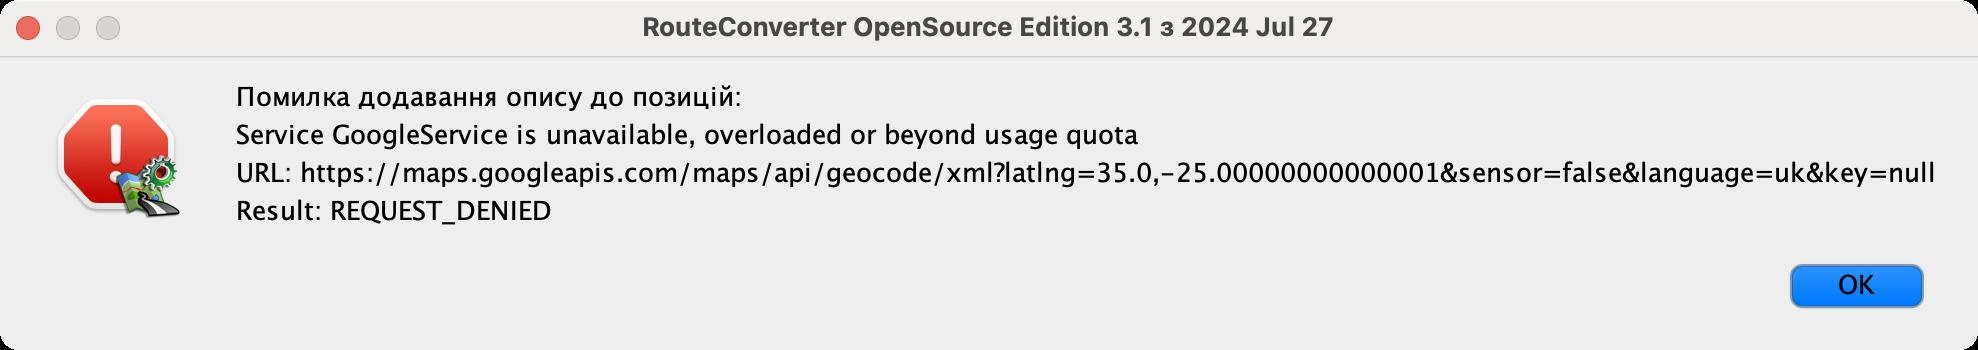
Accessibility tree:
{"name": "RouteConverter_OpenSource_Edition_3.1_з_2024_Jul_27", "role": "AXWindow", "description": null, "role_description": "звичайне вікно", "value": null, "position": "415.00;213.00", "size": "899;652", "children": [{"name": null, "role": "AXSplitGroup", "description": null, "role_description": "група розділених областей", "value": 612, "position": "0.00;28.00", "size": "899;624", "children": [{"name": null, "role": "AXSplitGroup", "description": null, "role_description": "група розділених областей", "value": 300, "position": "2.00;30.00", "size": "895;610", "children": [{"name": null, "role": "AXStaticText", "description": "Карта:", "role_description": "текст", "value": "Карта:", "position": "159.00;39.00", "size": "40;16", "children": []}, {"name": null, "role": "AXComboBox", "description": null, "role_description": "контейнер вибору", "value": "Google Terrain (онлайн)", "position": "209.00;34.00", "size": "212;27", "children": [{"name": null, "role": "AXPopUpButton", "description": null, "role_description": "кнопка спливного меню", "value": null, "position": "-415.00;-213.00", "size": "260;144", "children": [{"name": null, "role": "AXMenuItem", "description": null, "role_description": "елемент меню", "value": null, "position": "-415.00;-213.00", "size": "260;144", "children": [{"name": null, "role": "AXList", "description": "list", "role_description": "список", "value": 0, "position": "-415.00;-213.00", "size": "245;516", "children": [{"name": null, "role": "AXRow", "description": "OpenStreetMap (онлайн)", "role_description": "рядок", "value": 0, "position": "-415.00;-213.00", "size": "245;18", "children": [{"name": null, "role": "AXStaticText", "description": "OpenStreetMap (онлайн)", "role_description": "текст", "value": 0, "position": "-415.00;-213.00", "size": "245;18", "children": []}]}, {"name": null, "role": "AXRow", "description": "OpenStreetMap DE (онлайн)", "role_description": "рядок", "value": 0, "position": "-415.00;-213.00", "size": "245;18", "children": [{"name": null, "role": "AXStaticText", "description": "OpenStreetMap DE (онлайн)", "role_description": "текст", "value": 0, "position": "-415.00;-213.00", "size": "245;18", "children": []}]}, {"name": null, "role": "AXRow", "description": "OpenCycleMap (онлайн)", "role_description": "рядок", "value": 0, "position": "-415.00;-213.00", "size": "245;18", "children": [{"name": null, "role": "AXStaticText", "description": "OpenCycleMap (онлайн)", "role_description": "текст", "value": 0, "position": "-415.00;-213.00", "size": "245;18", "children": []}]}, {"name": null, "role": "AXRow", "description": "OpenFlightMap (онлайн)", "role_description": "рядок", "value": 0, "position": "-415.00;-213.00", "size": "245;18", "children": [{"name": null, "role": "AXStaticText", "description": "OpenFlightMap (онлайн)", "role_description": "текст", "value": 0, "position": "-415.00;-213.00", "size": "245;18", "children": []}]}, {"name": null, "role": "AXRow", "description": "OpenTopoMap (онлайн)", "role_description": "рядок", "value": 0, "position": "-415.00;-213.00", "size": "245;18", "children": [{"name": null, "role": "AXStaticText", "description": "OpenTopoMap (онлайн)", "role_description": "текст", "value": 0, "position": "-415.00;-213.00", "size": "245;18", "children": []}]}, {"name": null, "role": "AXRow", "description": "ÖPNVKarte (онлайн)", "role_description": "рядок", "value": 0, "position": "-415.00;-213.00", "size": "245;18", "children": [{"name": null, "role": "AXStaticText", "description": "ÖPNVKarte (онлайн)", "role_description": "текст", "value": 0, "position": "-415.00;-213.00", "size": "245;18", "children": []}]}, {"name": null, "role": "AXRow", "description": "Wanderreit (онлайн)", "role_description": "рядок", "value": 0, "position": "-415.00;-213.00", "size": "245;18", "children": [{"name": null, "role": "AXStaticText", "description": "Wanderreit (онлайн)", "role_description": "текст", "value": 0, "position": "-415.00;-213.00", "size": "245;18", "children": []}]}, {"name": null, "role": "AXRow", "description": "Outdoor Active OAC Summer (онлайн)", "role_description": "рядок", "value": 0, "position": "-415.00;-213.00", "size": "245;18", "children": [{"name": null, "role": "AXStaticText", "description": "Outdoor Active OAC Summer (онлайн)", "role_description": "текст", "value": 0, "position": "-415.00;-213.00", "size": "245;18", "children": []}]}, {"name": null, "role": "AXRow", "description": "Outdoor Active OSM Summer (онлайн)", "role_description": "рядок", "value": 0, "position": "-415.00;-213.00", "size": "245;18", "children": [{"name": null, "role": "AXStaticText", "description": "Outdoor Active OSM Summer (онлайн)", "role_description": "текст", "value": 0, "position": "-415.00;-213.00", "size": "245;18", "children": []}]}, {"name": null, "role": "AXRow", "description": "Outdoor Topo (онлайн)", "role_description": "рядок", "value": 0, "position": "-415.00;-213.00", "size": "245;18", "children": [{"name": null, "role": "AXStaticText", "description": "Outdoor Topo (онлайн)", "role_description": "текст", "value": 0, "position": "-415.00;-213.00", "size": "245;18", "children": []}]}, {"name": null, "role": "AXRow", "description": "KompassOSM (онлайн)", "role_description": "рядок", "value": 0, "position": "-415.00;-213.00", "size": "245;18", "children": [{"name": null, "role": "AXStaticText", "description": "KompassOSM (онлайн)", "role_description": "текст", "value": 0, "position": "-415.00;-213.00", "size": "245;18", "children": []}]}, {"name": null, "role": "AXRow", "description": "Bergfex OEK (онлайн)", "role_description": "рядок", "value": 0, "position": "-415.00;-213.00", "size": "245;18", "children": [{"name": null, "role": "AXStaticText", "description": "Bergfex OEK (онлайн)", "role_description": "текст", "value": 0, "position": "-415.00;-213.00", "size": "245;18", "children": []}]}, {"name": null, "role": "AXRow", "description": "Thunderforest Transport (онлайн)", "role_description": "рядок", "value": 0, "position": "-415.00;-213.00", "size": "245;18", "children": [{"name": null, "role": "AXStaticText", "description": "Thunderforest Transport (онлайн)", "role_description": "текст", "value": 0, "position": "-415.00;-213.00", "size": "245;18", "children": []}]}, {"name": null, "role": "AXRow", "description": "Viamichelin (онлайн)", "role_description": "рядок", "value": 0, "position": "-415.00;-213.00", "size": "245;18", "children": [{"name": null, "role": "AXStaticText", "description": "Viamichelin (онлайн)", "role_description": "текст", "value": 0, "position": "-415.00;-213.00", "size": "245;18", "children": []}]}, {"name": null, "role": "AXRow", "description": "ArcGIS Topo (онлайн)", "role_description": "рядок", "value": 0, "position": "-415.00;-213.00", "size": "245;18", "children": [{"name": null, "role": "AXStaticText", "description": "ArcGIS Topo (онлайн)", "role_description": "текст", "value": 0, "position": "-415.00;-213.00", "size": "245;18", "children": []}]}, {"name": null, "role": "AXRow", "description": "ArcGIS Satellite (онлайн)", "role_description": "рядок", "value": 0, "position": "-415.00;-213.00", "size": "245;18", "children": [{"name": null, "role": "AXStaticText", "description": "ArcGIS Satellite (онлайн)", "role_description": "текст", "value": 0, "position": "-415.00;-213.00", "size": "245;18", "children": []}]}, {"name": null, "role": "AXRow", "description": "Mapbox Satellite (онлайн)", "role_description": "рядок", "value": 0, "position": "-415.00;-213.00", "size": "245;18", "children": [{"name": null, "role": "AXStaticText", "description": "Mapbox Satellite (онлайн)", "role_description": "текст", "value": 0, "position": "-415.00;-213.00", "size": "245;18", "children": []}]}, {"name": null, "role": "AXRow", "description": "TopPlus BKG (онлайн)", "role_description": "рядок", "value": 0, "position": "-415.00;-213.00", "size": "245;18", "children": [{"name": null, "role": "AXStaticText", "description": "TopPlus BKG (онлайн)", "role_description": "текст", "value": 0, "position": "-415.00;-213.00", "size": "245;18", "children": []}]}, {"name": null, "role": "AXRow", "description": "TopPlus BKG (grau) (онлайн)", "role_description": "рядок", "value": 0, "position": "-415.00;-213.00", "size": "245;18", "children": [{"name": null, "role": "AXStaticText", "description": "TopPlus BKG (grau) (онлайн)", "role_description": "текст", "value": 0, "position": "-415.00;-213.00", "size": "245;18", "children": []}]}, {"name": null, "role": "AXRow", "description": "NO Statkart Topo Raster (онлайн)", "role_description": "рядок", "value": 0, "position": "-415.00;-213.00", "size": "245;18", "children": [{"name": null, "role": "AXStaticText", "description": "NO Statkart Topo Raster (онлайн)", "role_description": "текст", "value": 0, "position": "-415.00;-213.00", "size": "245;18", "children": []}]}, {"name": null, "role": "AXRow", "description": "SwissTopo (онлайн)", "role_description": "рядок", "value": 0, "position": "-415.00;-213.00", "size": "245;18", "children": [{"name": null, "role": "AXStaticText", "description": "SwissTopo (онлайн)", "role_description": "текст", "value": 0, "position": "-415.00;-213.00", "size": "245;18", "children": []}]}, {"name": null, "role": "AXRow", "description": "Google Standard (онлайн)", "role_description": "рядок", "value": 0, "position": "-415.00;-213.00", "size": "245;18", "children": [{"name": null, "role": "AXStaticText", "description": "Google Standard (онлайн)", "role_description": "текст", "value": 0, "position": "-415.00;-213.00", "size": "245;18", "children": []}]}, {"name": null, "role": "AXRow", "description": "Google Traffic (онлайн)", "role_description": "рядок", "value": 0, "position": "-415.00;-213.00", "size": "245;18", "children": [{"name": null, "role": "AXStaticText", "description": "Google Traffic (онлайн)", "role_description": "текст", "value": 0, "position": "-415.00;-213.00", "size": "245;18", "children": []}]}, {"name": null, "role": "AXRow", "description": "Google Terrain (онлайн)", "role_description": "рядок", "value": 0, "position": "-415.00;-213.00", "size": "245;18", "children": [{"name": null, "role": "AXStaticText", "description": "Google Terrain (онлайн)", "role_description": "текст", "value": 0, "position": "-415.00;-213.00", "size": "245;18", "children": []}]}, {"name": null, "role": "AXRow", "description": "Google Hybrid (онлайн)", "role_description": "рядок", "value": 0, "position": "-415.00;-213.00", "size": "245;18", "children": [{"name": null, "role": "AXStaticText", "description": "Google Hybrid (онлайн)", "role_description": "текст", "value": 0, "position": "-415.00;-213.00", "size": "245;18", "children": []}]}, {"name": null, "role": "AXRow", "description": "Google Satellite (онлайн)", "role_description": "рядок", "value": 0, "position": "-415.00;-213.00", "size": "245;18", "children": [{"name": null, "role": "AXStaticText", "description": "Google Satellite (онлайн)", "role_description": "текст", "value": 0, "position": "-415.00;-213.00", "size": "245;18", "children": []}]}, {"name": null, "role": "AXRow", "description": "OpenStreetMap Default Map (онлайн)", "role_description": "рядок", "value": 0, "position": "-415.00;-213.00", "size": "245;18", "children": [{"name": null, "role": "AXStaticText", "description": "OpenStreetMap Default Map (онлайн)", "role_description": "текст", "value": 0, "position": "-415.00;-213.00", "size": "245;18", "children": []}]}, {"name": null, "role": "AXRow", "description": null, "role_description": "рядок", "value": 0, "position": "-415.00;-213.00", "size": "245;12", "children": [{"name": null, "role": "JavaAxIgnore", "description": null, "role_description": "JavaAxIgnore", "value": 0, "position": "-415.00;-213.00", "size": "245;12", "children": []}]}, {"name": null, "role": "AXRow", "description": "Завантажити карти…", "role_description": "рядок", "value": 0, "position": "-415.00;-213.00", "size": "245;18", "children": [{"name": null, "role": "AXStaticText", "description": "Завантажити карти…", "role_description": "текст", "value": 0, "position": "-415.00;-213.00", "size": "245;18", "children": []}]}]}, {"name": null, "role": "AXScrollBar", "description": null, "role_description": "смуга прокручування", "value": 372, "position": "-415.00;-213.00", "size": "15;144", "children": []}]}]}]}, {"name": null, "role": "AXStaticText", "description": "Тема:", "role_description": "текст", "value": "Тема:", "position": "429.00;39.00", "size": "35;16", "children": []}, {"name": null, "role": "AXComboBox", "description": null, "role_description": "контейнер вибору", "value": "OpenStreetMap Osmarender", "position": "474.00;34.00", "size": "205;27", "children": [{"name": null, "role": "AXPopUpButton", "description": null, "role_description": "кнопка спливного меню", "value": null, "position": "-415.00;-213.00", "size": "0;0", "children": [{"name": null, "role": "AXMenuItem", "description": null, "role_description": "елемент меню", "value": null, "position": "-415.00;-213.00", "size": "0;0", "children": [{"name": null, "role": "AXList", "description": "list", "role_description": "список", "value": 0, "position": "-415.00;-213.00", "size": "0;0", "children": [{"name": null, "role": "AXRow", "description": "OpenStreetMap Default", "role_description": "рядок", "value": 0, "position": "-415.00;-213.00", "size": "0;18", "children": [{"name": null, "role": "AXStaticText", "description": "OpenStreetMap Default", "role_description": "текст", "value": 0, "position": "-415.00;-213.00", "size": "0;18", "children": []}]}, {"name": null, "role": "AXRow", "description": "OpenStreetMap Osmarender", "role_description": "рядок", "value": 0, "position": "-415.00;-213.00", "size": "0;18", "children": [{"name": null, "role": "AXStaticText", "description": "OpenStreetMap Osmarender", "role_description": "текст", "value": 0, "position": "-415.00;-213.00", "size": "0;18", "children": []}]}, {"name": null, "role": "AXRow", "description": null, "role_description": "рядок", "value": 0, "position": "-415.00;-213.00", "size": "0;12", "children": [{"name": null, "role": "JavaAxIgnore", "description": null, "role_description": "JavaAxIgnore", "value": 0, "position": "-415.00;-213.00", "size": "0;12", "children": []}]}, {"name": null, "role": "AXRow", "description": "Завантажити теми…", "role_description": "рядок", "value": 0, "position": "-415.00;-213.00", "size": "0;18", "children": [{"name": null, "role": "AXStaticText", "description": "Завантажити теми…", "role_description": "текст", "value": 0, "position": "-415.00;-213.00", "size": "0;18", "children": []}]}]}, {"name": null, "role": "AXScrollBar", "description": null, "role_description": "смуга прокручування", "value": 18, "position": "-415.00;-213.00", "size": "0;0", "children": []}]}]}]}, {"name": null, "role": "AXStaticText", "description": "Масштаб:", "role_description": "текст", "value": "Масштаб:", "position": "6.00;39.00", "size": "61;16", "children": []}, {"name": null, "role": "AXComboBox", "description": null, "role_description": "контейнер вибору", "value": null, "position": "77.00;34.00", "size": "72;27", "children": [{"name": null, "role": "AXPopUpButton", "description": null, "role_description": "кнопка спливного меню", "value": null, "position": "-415.00;-213.00", "size": "0;0", "children": [{"name": null, "role": "AXMenuItem", "description": null, "role_description": "елемент меню", "value": null, "position": "-415.00;-213.00", "size": "0;0", "children": [{"name": null, "role": "AXList", "description": "list", "role_description": "список", "value": 0, "position": "-415.00;-213.00", "size": "0;0", "children": [{"name": null, "role": "AXRow", "description": "2", "role_description": "рядок", "value": 0, "position": "-415.00;-213.00", "size": "0;18", "children": [{"name": null, "role": "AXStaticText", "description": "2", "role_description": "текст", "value": 0, "position": "-415.00;-213.00", "size": "0;18", "children": []}]}, {"name": null, "role": "AXRow", "description": "3", "role_description": "рядок", "value": 0, "position": "-415.00;-213.00", "size": "0;18", "children": [{"name": null, "role": "AXStaticText", "description": "3", "role_description": "текст", "value": 0, "position": "-415.00;-213.00", "size": "0;18", "children": []}]}, {"name": null, "role": "AXRow", "description": "4", "role_description": "рядок", "value": 0, "position": "-415.00;-213.00", "size": "0;18", "children": [{"name": null, "role": "AXStaticText", "description": "4", "role_description": "текст", "value": 0, "position": "-415.00;-213.00", "size": "0;18", "children": []}]}, {"name": null, "role": "AXRow", "description": "5", "role_description": "рядок", "value": 0, "position": "-415.00;-213.00", "size": "0;18", "children": [{"name": null, "role": "AXStaticText", "description": "5", "role_description": "текст", "value": 0, "position": "-415.00;-213.00", "size": "0;18", "children": []}]}, {"name": null, "role": "AXRow", "description": "6", "role_description": "рядок", "value": 0, "position": "-415.00;-213.00", "size": "0;18", "children": [{"name": null, "role": "AXStaticText", "description": "6", "role_description": "текст", "value": 0, "position": "-415.00;-213.00", "size": "0;18", "children": []}]}, {"name": null, "role": "AXRow", "description": "7", "role_description": "рядок", "value": 0, "position": "-415.00;-213.00", "size": "0;18", "children": [{"name": null, "role": "AXStaticText", "description": "7", "role_description": "текст", "value": 0, "position": "-415.00;-213.00", "size": "0;18", "children": []}]}, {"name": null, "role": "AXRow", "description": "8", "role_description": "рядок", "value": 0, "position": "-415.00;-213.00", "size": "0;18", "children": [{"name": null, "role": "AXStaticText", "description": "8", "role_description": "текст", "value": 0, "position": "-415.00;-213.00", "size": "0;18", "children": []}]}, {"name": null, "role": "AXRow", "description": "9", "role_description": "рядок", "value": 0, "position": "-415.00;-213.00", "size": "0;18", "children": [{"name": null, "role": "AXStaticText", "description": "9", "role_description": "текст", "value": 0, "position": "-415.00;-213.00", "size": "0;18", "children": []}]}, {"name": null, "role": "AXRow", "description": "10", "role_description": "рядок", "value": 0, "position": "-415.00;-213.00", "size": "0;18", "children": [{"name": null, "role": "AXStaticText", "description": "10", "role_description": "текст", "value": 0, "position": "-415.00;-213.00", "size": "0;18", "children": []}]}, {"name": null, "role": "AXRow", "description": "11", "role_description": "рядок", "value": 0, "position": "-415.00;-213.00", "size": "0;18", "children": [{"name": null, "role": "AXStaticText", "description": "11", "role_description": "текст", "value": 0, "position": "-415.00;-213.00", "size": "0;18", "children": []}]}, {"name": null, "role": "AXRow", "description": "12", "role_description": "рядок", "value": 0, "position": "-415.00;-213.00", "size": "0;18", "children": [{"name": null, "role": "AXStaticText", "description": "12", "role_description": "текст", "value": 0, "position": "-415.00;-213.00", "size": "0;18", "children": []}]}, {"name": null, "role": "AXRow", "description": "13", "role_description": "рядок", "value": 0, "position": "-415.00;-213.00", "size": "0;18", "children": [{"name": null, "role": "AXStaticText", "description": "13", "role_description": "текст", "value": 0, "position": "-415.00;-213.00", "size": "0;18", "children": []}]}, {"name": null, "role": "AXRow", "description": "14", "role_description": "рядок", "value": 0, "position": "-415.00;-213.00", "size": "0;18", "children": [{"name": null, "role": "AXStaticText", "description": "14", "role_description": "текст", "value": 0, "position": "-415.00;-213.00", "size": "0;18", "children": []}]}, {"name": null, "role": "AXRow", "description": "15", "role_description": "рядок", "value": 0, "position": "-415.00;-213.00", "size": "0;18", "children": [{"name": null, "role": "AXStaticText", "description": "15", "role_description": "текст", "value": 0, "position": "-415.00;-213.00", "size": "0;18", "children": []}]}, {"name": null, "role": "AXRow", "description": "16", "role_description": "рядок", "value": 0, "position": "-415.00;-213.00", "size": "0;18", "children": [{"name": null, "role": "AXStaticText", "description": "16", "role_description": "текст", "value": 0, "position": "-415.00;-213.00", "size": "0;18", "children": []}]}, {"name": null, "role": "AXRow", "description": "17", "role_description": "рядок", "value": 0, "position": "-415.00;-213.00", "size": "0;18", "children": [{"name": null, "role": "AXStaticText", "description": "17", "role_description": "текст", "value": 0, "position": "-415.00;-213.00", "size": "0;18", "children": []}]}, {"name": null, "role": "AXRow", "description": "18", "role_description": "рядок", "value": 0, "position": "-415.00;-213.00", "size": "0;18", "children": [{"name": null, "role": "AXStaticText", "description": "18", "role_description": "текст", "value": 0, "position": "-415.00;-213.00", "size": "0;18", "children": []}]}, {"name": null, "role": "AXRow", "description": "19", "role_description": "рядок", "value": 0, "position": "-415.00;-213.00", "size": "0;18", "children": [{"name": null, "role": "AXStaticText", "description": "19", "role_description": "текст", "value": 0, "position": "-415.00;-213.00", "size": "0;18", "children": []}]}, {"name": null, "role": "AXRow", "description": "20", "role_description": "рядок", "value": 0, "position": "-415.00;-213.00", "size": "0;18", "children": [{"name": null, "role": "AXStaticText", "description": "20", "role_description": "текст", "value": 0, "position": "-415.00;-213.00", "size": "0;18", "children": []}]}, {"name": null, "role": "AXRow", "description": "21", "role_description": "рядок", "value": 0, "position": "-415.00;-213.00", "size": "0;18", "children": [{"name": null, "role": "AXStaticText", "description": "21", "role_description": "текст", "value": 0, "position": "-415.00;-213.00", "size": "0;18", "children": []}]}]}, {"name": null, "role": "AXScrollBar", "description": null, "role_description": "смуга прокручування", "value": 36, "position": "-415.00;-213.00", "size": "0;0", "children": []}]}]}]}, {"name": null, "role": "AXStaticText", "description": "Map data © Google", "role_description": "текст", "value": "Map data © Google", "position": "677.00;43.00", "size": "64;9", "children": []}, {"name": null, "role": "AXTabGroup", "description": "Огляд", "role_description": "група закладок", "value": "{\n    \"name\": null,\n    \"role\": \"No role\",\n    \"description\": \"\",\n    \"role_description\": \"\",\n    \"value\": null,\n    \"position\": \"\",\n    \"size\": \"\",\n    \"children\": []\n}", "position": "312.00;32.00", "size": "583;606", "children": [{"name": null, "role": "No role", "description": "", "role_description": "", "value": null, "position": "", "size": "", "children": []}, {"name": null, "role": "No role", "description": "", "role_description": "", "value": null, "position": "", "size": "", "children": []}, {"name": null, "role": "AXButton", "description": "Додати", "role_description": "кнопка", "value": null, "position": "709.00;89.00", "size": "173;29", "children": []}, {"name": null, "role": "AXButton", "description": "Видалити", "role_description": "кнопка", "value": null, "position": "709.00;157.00", "size": "173;29", "children": []}, {"name": null, "role": "AXButton", "description": "Перейменувати", "role_description": "кнопка", "value": null, "position": "709.00;123.00", "size": "173;29", "children": []}, {"name": null, "role": "AXStaticText", "description": "Категорії для маршрутів:", "role_description": "текст", "value": "Категорії для маршрутів:", "position": "326.00;68.00", "size": "161;16", "children": []}, {"name": null, "role": "AXStaticText", "description": "Маршрути для вибраної вище категорії:", "role_description": "текст", "value": "Маршрути для вибраної вище категорії:", "position": "326.00;331.00", "size": "258;16", "children": []}, {"name": null, "role": "AXButton", "description": "Додати файл", "role_description": "кнопка", "value": null, "position": "709.00;352.00", "size": "173;29", "children": []}, {"name": null, "role": "AXButton", "description": "Видалити", "role_description": "кнопка", "value": null, "position": "709.00;454.00", "size": "173;29", "children": []}, {"name": null, "role": "AXButton", "description": "Перейменувати", "role_description": "кнопка", "value": null, "position": "709.00;420.00", "size": "173;29", "children": []}, {"name": null, "role": "AXButton", "description": "Додати URL-адресу", "role_description": "кнопка", "value": null, "position": "709.00;386.00", "size": "173;29", "children": []}, {"name": null, "role": "AXScrollArea", "description": null, "role_description": "область прокручування", "value": 0, "position": "326.00;352.00", "size": "373;270", "children": [{"name": null, "role": "AXTable", "description": "table", "role_description": "таблиця", "value": 0, "position": "328.00;371.00", "size": "369;66", "children": [{"name": null, "role": "AXRow", "description": "Diez-Hahnstätten-Flacht, walker1945", "role_description": "рядок", "value": 0, "position": "328.00;371.00", "size": "367;21", "children": [{"name": null, "role": "AXCell", "description": "Diez-Hahnstätten-Flacht", "role_description": "комірка", "value": 0, "position": "328.00;371.00", "size": "288;21", "children": [{"name": null, "role": "AXStaticText", "description": "Diez-Hahnstätten-Flacht", "role_description": "текст", "value": 0, "position": "328.00;371.00", "size": "288;21", "children": []}]}, {"name": null, "role": "AXCell", "description": "walker1945", "role_description": "комірка", "value": 0, "position": "617.00;371.00", "size": "79;21", "children": [{"name": null, "role": "AXStaticText", "description": "walker1945", "role_description": "текст", "value": 0, "position": "617.00;371.00", "size": "79;21", "children": []}]}]}, {"name": null, "role": "AXRow", "description": "Schäferberg bei Espenau, Sandmann_x99", "role_description": "рядок", "value": 0, "position": "328.00;393.00", "size": "367;21", "children": [{"name": null, "role": "AXCell", "description": "Schäferberg bei Espenau", "role_description": "комірка", "value": 0, "position": "328.00;393.00", "size": "288;21", "children": [{"name": null, "role": "AXStaticText", "description": "Schäferberg bei Espenau", "role_description": "текст", "value": 0, "position": "328.00;393.00", "size": "288;21", "children": []}]}, {"name": null, "role": "AXCell", "description": "Sandmann_x99", "role_description": "комірка", "value": 0, "position": "617.00;393.00", "size": "79;21", "children": [{"name": null, "role": "AXStaticText", "description": "Sandmann_x99", "role_description": "текст", "value": 0, "position": "617.00;393.00", "size": "79;21", "children": []}]}]}, {"name": null, "role": "AXRow", "description": "Volkmarsen-Elmarshausen, donbosco", "role_description": "рядок", "value": 0, "position": "328.00;415.00", "size": "367;21", "children": [{"name": null, "role": "AXCell", "description": "Volkmarsen-Elmarshausen", "role_description": "комірка", "value": 0, "position": "328.00;415.00", "size": "288;21", "children": [{"name": null, "role": "AXStaticText", "description": "Volkmarsen-Elmarshausen", "role_description": "текст", "value": 0, "position": "328.00;415.00", "size": "288;21", "children": []}]}, {"name": null, "role": "AXCell", "description": "donbosco", "role_description": "комірка", "value": 0, "position": "617.00;415.00", "size": "79;21", "children": [{"name": null, "role": "AXStaticText", "description": "donbosco", "role_description": "текст", "value": 0, "position": "617.00;415.00", "size": "79;21", "children": []}]}]}]}, {"name": null, "role": "AXScrollBar", "description": null, "role_description": "смуга прокручування", "value": 0, "position": "-415.00;-213.00", "size": "0;0", "children": []}, {"name": null, "role": "AXScrollBar", "description": null, "role_description": "смуга прокручування", "value": 0, "position": "-415.00;-213.00", "size": "0;0", "children": []}, {"name": null, "role": "AXStaticText", "description": "Опис", "role_description": "текст", "value": "Опис", "position": "248.00;337.00", "size": "289;0", "children": []}, {"name": null, "role": "AXStaticText", "description": "Створений", "role_description": "текст", "value": "Створений", "position": "248.00;337.00", "size": "80;0", "children": []}]}, {"name": null, "role": "AXScrollArea", "description": null, "role_description": "область прокручування", "value": 0, "position": "326.00;89.00", "size": "373;237", "children": [{"name": null, "role": "AXOutline", "description": "tree", "role_description": "структура", "value": 0, "position": "328.00;-18.00", "size": "354;342", "children": [{"name": null, "role": "AXRow", "description": "Мої маршрути", "role_description": "рядок", "value": 0, "position": "328.00;-18.00", "size": "109;19", "children": [{"name": null, "role": "AXStaticText", "description": "Мої маршрути", "role_description": "текст", "value": 0, "position": "328.00;-18.00", "size": "109;19", "children": []}]}, {"name": null, "role": "AXRow", "description": "Інтернет", "role_description": "рядок", "value": 0, "position": "328.00;1.00", "size": "76;19", "children": [{"name": null, "role": "AXStaticText", "description": "Інтернет", "role_description": "текст", "value": 0, "position": "328.00;1.00", "size": "76;19", "children": [{"name": null, "role": "AXStaticText", "description": "Fahrrad (Bicycle)", "role_description": "текст", "value": "Fahrrad (Bicycle)", "position": "348.00;20.00", "size": "118;19", "children": [{"name": null, "role": "AXUnknown", "description": null, "role_description": "невідомо", "value": 0, "position": "-415.00;-213.00", "size": "0;0", "children": [{"name": null, "role": "AXUnknown", "description": null, "role_description": "невідомо", "value": 0, "position": "-415.00;-213.00", "size": "0;0", "children": []}, {"name": null, "role": "AXUnknown", "description": null, "role_description": "невідомо", "value": 0, "position": "-415.00;-213.00", "size": "0;0", "children": [{"name": null, "role": "AXUnknown", "description": null, "role_description": "невідомо", "value": 0, "position": "-415.00;-213.00", "size": "0;0", "children": [{"name": null, "role": "AXUnknown", "description": null, "role_description": "невідомо", "value": 0, "position": "-415.00;-213.00", "size": "0;0", "children": [{"name": null, "role": "AXUnknown", "description": null, "role_description": "невідомо", "value": 0, "position": "-415.00;-213.00", "size": "0;0", "children": []}, {"name": null, "role": "AXUnknown", "description": null, "role_description": "невідомо", "value": 0, "position": "-415.00;-213.00", "size": "0;0", "children": []}]}, {"name": null, "role": "AXUnknown", "description": null, "role_description": "невідомо", "value": 0, "position": "-415.00;-213.00", "size": "0;0", "children": []}]}, {"name": null, "role": "AXUnknown", "description": null, "role_description": "невідомо", "value": 0, "position": "-415.00;-213.00", "size": "0;0", "children": []}]}, {"name": null, "role": "AXUnknown", "description": null, "role_description": "невідомо", "value": 0, "position": "-415.00;-213.00", "size": "0;0", "children": []}, {"name": null, "role": "AXUnknown", "description": null, "role_description": "невідомо", "value": 0, "position": "-415.00;-213.00", "size": "0;0", "children": []}, {"name": null, "role": "AXUnknown", "description": null, "role_description": "невідомо", "value": 0, "position": "-415.00;-213.00", "size": "0;0", "children": []}]}, {"name": null, "role": "AXUnknown", "description": null, "role_description": "невідомо", "value": 0, "position": "-415.00;-213.00", "size": "0;0", "children": [{"name": null, "role": "AXUnknown", "description": null, "role_description": "невідомо", "value": 0, "position": "-415.00;-213.00", "size": "0;0", "children": []}, {"name": null, "role": "AXUnknown", "description": null, "role_description": "невідомо", "value": 0, "position": "-415.00;-213.00", "size": "0;0", "children": []}, {"name": null, "role": "AXUnknown", "description": null, "role_description": "невідомо", "value": 0, "position": "-415.00;-213.00", "size": "0;0", "children": []}, {"name": null, "role": "No role", "description": "", "role_description": "", "value": null, "position": "", "size": "", "children": []}, {"name": null, "role": "No role", "description": "", "role_description": "", "value": null, "position": "", "size": "", "children": []}, {"name": null, "role": "No role", "description": "", "role_description": "", "value": null, "position": "", "size": "", "children": []}]}, {"name": null, "role": "No role", "description": "", "role_description": "", "value": null, "position": "", "size": "", "children": []}]}, {"name": null, "role": "No role", "description": "", "role_description": "", "value": null, "position": "", "size": "", "children": []}, {"name": null, "role": "No role", "description": "", "role_description": "", "value": null, "position": "", "size": "", "children": []}, {"name": null, "role": "No role", "description": "", "role_description": "", "value": null, "position": "", "size": "", "children": []}, {"name": null, "role": "No role", "description": "", "role_description": "", "value": null, "position": "", "size": "", "children": []}, {"name": null, "role": "No role", "description": "", "role_description": "", "value": null, "position": "", "size": "", "children": []}, {"name": null, "role": "No role", "description": "", "role_description": "", "value": null, "position": "", "size": "", "children": []}, {"name": null, "role": "No role", "description": "", "role_description": "", "value": null, "position": "", "size": "", "children": []}, {"name": null, "role": "No role", "description": "", "role_description": "", "value": null, "position": "", "size": "", "children": []}, {"name": null, "role": "No role", "description": "", "role_description": "", "value": null, "position": "", "size": "", "children": []}, {"name": null, "role": "No role", "description": "", "role_description": "", "value": null, "position": "", "size": "", "children": []}]}]}, {"name": null, "role": "No role", "description": "", "role_description": "", "value": null, "position": "", "size": "", "children": []}, {"name": null, "role": "No role", "description": "", "role_description": "", "value": null, "position": "", "size": "", "children": []}, {"name": null, "role": "No role", "description": "", "role_description": "", "value": null, "position": "", "size": "", "children": []}, {"name": null, "role": "No role", "description": "", "role_description": "", "value": null, "position": "", "size": "", "children": []}, {"name": null, "role": "No role", "description": "", "role_description": "", "value": null, "position": "", "size": "", "children": []}, {"name": null, "role": "No role", "description": "", "role_description": "", "value": null, "position": "", "size": "", "children": []}, {"name": null, "role": "No role", "description": "", "role_description": "", "value": null, "position": "", "size": "", "children": []}, {"name": null, "role": "No role", "description": "", "role_description": "", "value": null, "position": "", "size": "", "children": []}, {"name": null, "role": "No role", "description": "", "role_description": "", "value": null, "position": "", "size": "", "children": []}, {"name": null, "role": "No role", "description": "", "role_description": "", "value": null, "position": "", "size": "", "children": []}, {"name": null, "role": "No role", "description": "", "role_description": "", "value": null, "position": "", "size": "", "children": []}, {"name": null, "role": "No role", "description": "", "role_description": "", "value": null, "position": "", "size": "", "children": []}, {"name": null, "role": "No role", "description": "", "role_description": "", "value": null, "position": "", "size": "", "children": []}, {"name": null, "role": "No role", "description": "", "role_description": "", "value": null, "position": "", "size": "", "children": []}, {"name": null, "role": "No role", "description": "", "role_description": "", "value": null, "position": "", "size": "", "children": []}, {"name": null, "role": "No role", "description": "", "role_description": "", "value": null, "position": "", "size": "", "children": []}]}, {"name": null, "role": "AXScrollBar", "description": null, "role_description": "смуга прокручування", "value": 109, "position": "682.00;91.00", "size": "15;233", "children": []}, {"name": null, "role": "AXScrollBar", "description": null, "role_description": "смуга прокручування", "value": 0, "position": "-415.00;-213.00", "size": "0;0", "children": []}]}]}]}]}, {"name": null, "role": "AXMenuBar", "description": null, "role_description": "смуга меню", "value": 0, "position": "0.00;28.00", "size": "899;0", "children": [{"name": null, "role": "AXMenu", "description": "Файл", "role_description": "меню", "value": null, "position": "0.00;28.00", "size": "53;-1", "children": [{"name": null, "role": "AXMenuItem", "description": "Новий ⌘N", "role_description": "елемент меню", "value": null, "position": "-415.00;-213.00", "size": "0;0", "children": []}, {"name": null, "role": "AXMenuItem", "description": "Відкрити… ⌘O", "role_description": "елемент меню", "value": null, "position": "-415.00;-213.00", "size": "0;0", "children": []}, {"name": null, "role": "AXMenuItem", "description": "Повторно відкрити", "role_description": "елемент меню", "value": null, "position": "-415.00;-213.00", "size": "0;0", "children": []}, {"name": null, "role": "AXMenuItem", "description": "Зберегти ⌘S", "role_description": "елемент меню", "value": null, "position": "-415.00;-213.00", "size": "0;0", "children": []}, {"name": null, "role": "AXMenuItem", "description": "Зберегти як…", "role_description": "елемент меню", "value": null, "position": "-415.00;-213.00", "size": "0;0", "children": []}, {"name": null, "role": "AXMenuItem", "description": "Друк", "role_description": "елемент меню", "value": null, "position": "-415.00;-213.00", "size": "0;0", "children": [{"name": null, "role": "AXMenuItem", "description": "Карта… ⌘P", "role_description": "елемент меню", "value": null, "position": "-415.00;-213.00", "size": "0;0", "children": []}, {"name": null, "role": "AXMenuItem", "description": "Профіль…", "role_description": "елемент меню", "value": null, "position": "-415.00;-213.00", "size": "0;0", "children": []}]}]}, {"name": null, "role": "AXMenu", "description": "Редагувати", "role_description": "меню", "value": null, "position": "53.00;28.00", "size": "96;-1", "children": [{"name": null, "role": "AXMenuItem", "description": "Скасувати: Видалити нові позиції ⌘Z", "role_description": "елемент меню", "value": null, "position": "-415.00;-213.00", "size": "0;0", "children": []}, {"name": null, "role": "AXMenuItem", "description": "Вернути ⌘+⇧Z", "role_description": "елемент меню", "value": null, "position": "-415.00;-213.00", "size": "0;0", "children": []}, {"name": null, "role": "AXMenuItem", "description": "Вирізати ⌘X", "role_description": "елемент меню", "value": null, "position": "-415.00;-213.00", "size": "0;0", "children": []}, {"name": null, "role": "AXMenuItem", "description": "Копіювати ⌘C", "role_description": "елемент меню", "value": null, "position": "-415.00;-213.00", "size": "0;0", "children": []}, {"name": null, "role": "AXMenuItem", "description": "Вставити ⌘V", "role_description": "елемент меню", "value": null, "position": "-415.00;-213.00", "size": "0;0", "children": []}, {"name": null, "role": "AXMenuItem", "description": "Видалити", "role_description": "елемент меню", "value": null, "position": "-415.00;-213.00", "size": "0;0", "children": []}, {"name": null, "role": "AXMenuItem", "description": "Вибрати все ⌘A", "role_description": "елемент меню", "value": null, "position": "-415.00;-213.00", "size": "0;0", "children": []}, {"name": null, "role": "AXMenuItem", "description": "Очистити вибір ⌘D", "role_description": "елемент меню", "value": null, "position": "-415.00;-213.00", "size": "0;0", "children": []}]}, {"name": null, "role": "AXMenu", "description": "Позиція", "role_description": "меню", "value": null, "position": "149.00;28.00", "size": "73;-1", "children": [{"name": null, "role": "AXMenuItem", "description": "Нова", "role_description": "елемент меню", "value": null, "position": "-415.00;-213.00", "size": "0;0", "children": []}, {"name": null, "role": "AXMenuItem", "description": "Видалити", "role_description": "елемент меню", "value": null, "position": "-415.00;-213.00", "size": "0;0", "children": []}, {"name": null, "role": "AXMenuItem", "description": "Топ", "role_description": "елемент меню", "value": null, "position": "-415.00;-213.00", "size": "0;0", "children": []}, {"name": null, "role": "AXMenuItem", "description": "Вверх", "role_description": "елемент меню", "value": null, "position": "-415.00;-213.00", "size": "0;0", "children": []}, {"name": null, "role": "AXMenuItem", "description": "Вниз", "role_description": "елемент меню", "value": null, "position": "-415.00;-213.00", "size": "0;0", "children": []}, {"name": null, "role": "AXMenuItem", "description": "Вкінець", "role_description": "елемент меню", "value": null, "position": "-415.00;-213.00", "size": "0;0", "children": []}, {"name": null, "role": "AXMenuItem", "description": "Знайти місце…", "role_description": "елемент меню", "value": null, "position": "-415.00;-213.00", "size": "0;0", "children": []}, {"name": null, "role": "AXMenuItem", "description": "Завершити…", "role_description": "елемент меню", "value": null, "position": "-415.00;-213.00", "size": "0;0", "children": [{"name": null, "role": "AXMenuItem", "description": "Координати", "role_description": "елемент меню", "value": null, "position": "-415.00;-213.00", "size": "0;0", "children": []}, {"name": null, "role": "AXMenuItem", "description": "Висота", "role_description": "елемент меню", "value": null, "position": "-415.00;-213.00", "size": "0;0", "children": []}, {"name": null, "role": "AXMenuItem", "description": "Поштова адреса", "role_description": "елемент меню", "value": null, "position": "-415.00;-213.00", "size": "0;0", "children": []}, {"name": null, "role": "AXMenuItem", "description": "Швидкість", "role_description": "елемент меню", "value": null, "position": "-415.00;-213.00", "size": "0;0", "children": []}, {"name": null, "role": "AXMenuItem", "description": "Час", "role_description": "елемент меню", "value": null, "position": "-415.00;-213.00", "size": "0;0", "children": []}, {"name": null, "role": "AXMenuItem", "description": "Номер", "role_description": "елемент меню", "value": null, "position": "-415.00;-213.00", "size": "0;0", "children": []}]}, {"name": null, "role": "AXMenuItem", "description": "Вставити проміжні позиції…", "role_description": "елемент меню", "value": null, "position": "-415.00;-213.00", "size": "0;0", "children": []}, {"name": null, "role": "AXMenuItem", "description": "Видалити дублікати позицій…", "role_description": "елемент меню", "value": null, "position": "-415.00;-213.00", "size": "0;0", "children": []}]}, {"name": null, "role": "AXMenu", "description": "Список позицій", "role_description": "меню", "value": null, "position": "222.00;28.00", "size": "130;-1", "children": [{"name": null, "role": "AXMenuItem", "description": "Новий", "role_description": "елемент меню", "value": null, "position": "-415.00;-213.00", "size": "0;0", "children": []}, {"name": null, "role": "AXMenuItem", "description": "Перейменувати…", "role_description": "елемент меню", "value": null, "position": "-415.00;-213.00", "size": "0;0", "children": []}, {"name": null, "role": "AXMenuItem", "description": "Видалити", "role_description": "елемент меню", "value": null, "position": "-415.00;-213.00", "size": "0;0", "children": []}, {"name": null, "role": "AXMenuItem", "description": "Конвертувати Маршрут в Трек", "role_description": "елемент меню", "value": null, "position": "-415.00;-213.00", "size": "0;0", "children": []}, {"name": null, "role": "AXMenuItem", "description": "Конвертувати Трек в Маршрут", "role_description": "елемент меню", "value": null, "position": "-415.00;-213.00", "size": "0;0", "children": []}, {"name": null, "role": "AXMenuItem", "description": "Зворотній порядок", "role_description": "елемент меню", "value": null, "position": "-415.00;-213.00", "size": "0;0", "children": []}, {"name": null, "role": "AXMenuItem", "description": "Сортувати за", "role_description": "елемент меню", "value": null, "position": "-415.00;-213.00", "size": "0;0", "children": [{"name": null, "role": "AXMenuItem", "description": "Опис", "role_description": "елемент меню", "value": null, "position": "-415.00;-213.00", "size": "0;0", "children": []}, {"name": null, "role": "AXMenuItem", "description": "Дата і Час", "role_description": "елемент меню", "value": null, "position": "-415.00;-213.00", "size": "0;0", "children": []}]}, {"name": null, "role": "AXMenuItem", "description": "Розбити", "role_description": "елемент меню", "value": null, "position": "-415.00;-213.00", "size": "0;0", "children": []}, {"name": null, "role": "AXMenuItem", "description": "Об'єднати…", "role_description": "елемент меню", "value": null, "position": "-415.00;-213.00", "size": "0;0", "children": [{"name": null, "role": "AXMenuItem", "description": "Новий список позицій 1", "role_description": "елемент меню", "value": null, "position": "-415.00;-213.00", "size": "0;0", "children": []}]}, {"name": null, "role": "AXMenuItem", "description": "Імпортувати з файлу…", "role_description": "елемент меню", "value": null, "position": "-415.00;-213.00", "size": "0;0", "children": []}, {"name": null, "role": "AXMenuItem", "description": "Експортувати в файл…", "role_description": "елемент меню", "value": null, "position": "-415.00;-213.00", "size": "0;0", "children": []}]}, {"name": null, "role": "AXMenu", "description": "Перегляд", "role_description": "меню", "value": null, "position": "352.00;28.00", "size": "84;-1", "children": [{"name": null, "role": "AXMenuItem", "description": "Карти…", "role_description": "елемент меню", "value": null, "position": "-415.00;-213.00", "size": "0;0", "children": []}, {"name": null, "role": "AXMenuItem", "description": "Теми…", "role_description": "елемент меню", "value": null, "position": "-415.00;-213.00", "size": "0;0", "children": []}, {"name": null, "role": "AXMenuItem", "description": "Показати накладання", "role_description": "елемент меню", "value": null, "position": "-415.00;-213.00", "size": "0;0", "children": [{"name": null, "role": "AXCheckBox", "description": "OpenSeaMap", "role_description": "галочка", "value": 0, "position": "-415.00;-213.00", "size": "0;0", "children": []}, {"name": null, "role": "AXCheckBox", "description": "OpenRailwayMap Standard", "role_description": "галочка", "value": 0, "position": "-415.00;-213.00", "size": "0;0", "children": []}, {"name": null, "role": "AXCheckBox", "description": "OpenRailwayMap Signals", "role_description": "галочка", "value": 0, "position": "-415.00;-213.00", "size": "0;0", "children": []}, {"name": null, "role": "AXCheckBox", "description": "OpenRailwayMap MaxSpeed", "role_description": "галочка", "value": 0, "position": "-415.00;-213.00", "size": "0;0", "children": []}, {"name": null, "role": "AXCheckBox", "description": "OpenStreetMap Hillshading", "role_description": "галочка", "value": 0, "position": "-415.00;-213.00", "size": "0;0", "children": []}, {"name": null, "role": "AXCheckBox", "description": "Waymarked Trails Cycling", "role_description": "галочка", "value": 0, "position": "-415.00;-213.00", "size": "0;0", "children": []}, {"name": null, "role": "AXCheckBox", "description": "Waymarked Trails Hiking", "role_description": "галочка", "value": 0, "position": "-415.00;-213.00", "size": "0;0", "children": []}, {"name": null, "role": "AXCheckBox", "description": "Waymarked Trails MTB", "role_description": "галочка", "value": 0, "position": "-415.00;-213.00", "size": "0;0", "children": []}, {"name": null, "role": "AXCheckBox", "description": "Google Maps Roads", "role_description": "галочка", "value": 0, "position": "-415.00;-213.00", "size": "0;0", "children": []}]}, {"name": null, "role": "AXMenuItem", "description": "Показати затінені пагорби", "role_description": "елемент меню", "value": null, "position": "-415.00;-213.00", "size": "0;0", "children": []}, {"name": null, "role": "AXMenuItem", "description": "Показати карту та список положень", "role_description": "елемент меню", "value": null, "position": "-415.00;-213.00", "size": "0;0", "children": []}, {"name": null, "role": "AXMenuItem", "description": "Показати Профіль", "role_description": "елемент меню", "value": null, "position": "-415.00;-213.00", "size": "0;0", "children": []}, {"name": null, "role": "AXMenuItem", "description": "Збільшити карту", "role_description": "елемент меню", "value": null, "position": "-415.00;-213.00", "size": "0;0", "children": []}, {"name": null, "role": "AXMenuItem", "description": "Максимізувати список позицій", "role_description": "елемент меню", "value": null, "position": "-415.00;-213.00", "size": "0;0", "children": []}, {"name": null, "role": "AXMenuItem", "description": "Показати всі позиції на карті", "role_description": "елемент меню", "value": null, "position": "-415.00;-213.00", "size": "0;0", "children": []}, {"name": null, "role": "AXMenuItem", "description": "Показати стовпець", "role_description": "елемент меню", "value": null, "position": "-415.00;-213.00", "size": "0;0", "children": [{"name": null, "role": "AXCheckBox", "description": "Опис", "role_description": "галочка", "value": 1, "position": "-415.00;-213.00", "size": "0;0", "children": []}, {"name": null, "role": "AXCheckBox", "description": "Світлина", "role_description": "галочка", "value": 0, "position": "-415.00;-213.00", "size": "0;0", "children": []}, {"name": null, "role": "AXCheckBox", "description": "Дата і Час", "role_description": "галочка", "value": 0, "position": "-415.00;-213.00", "size": "0;0", "children": []}, {"name": null, "role": "AXCheckBox", "description": "Дата", "role_description": "галочка", "value": 0, "position": "-415.00;-213.00", "size": "0;0", "children": []}, {"name": null, "role": "AXCheckBox", "description": "Час", "role_description": "галочка", "value": 0, "position": "-415.00;-213.00", "size": "0;0", "children": []}, {"name": null, "role": "AXCheckBox", "description": "Швидкість", "role_description": "галочка", "value": 0, "position": "-415.00;-213.00", "size": "0;0", "children": []}, {"name": null, "role": "AXCheckBox", "description": "Температура", "role_description": "галочка", "value": 0, "position": "-415.00;-213.00", "size": "0;0", "children": []}, {"name": null, "role": "AXCheckBox", "description": "Тиск", "role_description": "галочка", "value": 0, "position": "-415.00;-213.00", "size": "0;0", "children": []}, {"name": null, "role": "AXCheckBox", "description": "Heart Beat", "role_description": "галочка", "value": 0, "position": "-415.00;-213.00", "size": "0;0", "children": []}, {"name": null, "role": "AXCheckBox", "description": "Відстань", "role_description": "галочка", "value": 0, "position": "-415.00;-213.00", "size": "0;0", "children": []}, {"name": null, "role": "AXCheckBox", "description": "Різниця відстані", "role_description": "галочка", "value": 0, "position": "-415.00;-213.00", "size": "0;0", "children": []}, {"name": null, "role": "AXCheckBox", "description": "Довгота", "role_description": "галочка", "value": 1, "position": "-415.00;-213.00", "size": "0;0", "children": []}, {"name": null, "role": "AXCheckBox", "description": "Широта", "role_description": "галочка", "value": 1, "position": "-415.00;-213.00", "size": "0;0", "children": []}, {"name": null, "role": "AXCheckBox", "description": "Висота", "role_description": "галочка", "value": 1, "position": "-415.00;-213.00", "size": "0;0", "children": []}, {"name": null, "role": "AXCheckBox", "description": "Підйом", "role_description": "галочка", "value": 0, "position": "-415.00;-213.00", "size": "0;0", "children": []}, {"name": null, "role": "AXCheckBox", "description": "Спуск", "role_description": "галочка", "value": 0, "position": "-415.00;-213.00", "size": "0;0", "children": []}, {"name": null, "role": "AXCheckBox", "description": "Різниця в висоті", "role_description": "галочка", "value": 0, "position": "-415.00;-213.00", "size": "0;0", "children": []}]}, {"name": null, "role": "AXMenuItem", "description": "Показати на X-осі", "role_description": "елемент меню", "value": null, "position": "-415.00;-213.00", "size": "0;0", "children": [{"name": null, "role": "AXRadioButton", "description": "Відстань", "role_description": "радіо-кнопка", "value": 1, "position": "-415.00;-213.00", "size": "0;0", "children": []}, {"name": null, "role": "AXRadioButton", "description": "Час", "role_description": "радіо-кнопка", "value": 0, "position": "-415.00;-213.00", "size": "0;0", "children": []}]}, {"name": null, "role": "AXMenuItem", "description": "Показати на Y-осі", "role_description": "елемент меню", "value": null, "position": "-415.00;-213.00", "size": "0;0", "children": [{"name": null, "role": "AXRadioButton", "description": "Висота", "role_description": "радіо-кнопка", "value": 1, "position": "-415.00;-213.00", "size": "0;0", "children": []}, {"name": null, "role": "AXRadioButton", "description": "Швидкість", "role_description": "радіо-кнопка", "value": 0, "position": "-415.00;-213.00", "size": "0;0", "children": []}, {"name": null, "role": "AXRadioButton", "description": "Heartbeat", "role_description": "радіо-кнопка", "value": 0, "position": "-415.00;-213.00", "size": "0;0", "children": []}]}]}, {"name": null, "role": "AXMenu", "description": "Додатково", "role_description": "меню", "value": null, "position": "436.00;28.00", "size": "95;-1", "children": [{"name": null, "role": "AXMenuItem", "description": "Заповнити Flight Plan…", "role_description": "елемент меню", "value": null, "position": "-415.00;-213.00", "size": "0;0", "children": []}, {"name": null, "role": "AXMenuItem", "description": "Завантаження… ⌘W", "role_description": "елемент меню", "value": null, "position": "-415.00;-213.00", "size": "0;0", "children": []}, {"name": null, "role": "AXMenuItem", "description": "Параметри…", "role_description": "елемент меню", "value": null, "position": "-415.00;-213.00", "size": "0;0", "children": []}, {"name": null, "role": "AXMenuItem", "description": "Вхід", "role_description": "елемент меню", "value": null, "position": "-415.00;-213.00", "size": "0;0", "children": []}, {"name": null, "role": "AXMenuItem", "description": "Logout", "role_description": "елемент меню", "value": null, "position": "-415.00;-213.00", "size": "0;0", "children": []}]}, {"name": null, "role": "AXMenu", "description": "Допомога", "role_description": "меню", "value": null, "position": "531.00;28.00", "size": "90;-1", "children": [{"name": null, "role": "AXMenuItem", "description": "Розділи довідки…", "role_description": "елемент меню", "value": null, "position": "-415.00;-213.00", "size": "0;0", "children": []}, {"name": null, "role": "AXMenuItem", "description": "Пошук оновлень…", "role_description": "елемент меню", "value": null, "position": "-415.00;-213.00", "size": "0;0", "children": []}, {"name": null, "role": "AXMenuItem", "description": "Відправити звіт про помилку…", "role_description": "елемент меню", "value": null, "position": "-415.00;-213.00", "size": "0;0", "children": []}]}]}, {"name": null, "role": "AXButton", "description": null, "role_description": "кнопка закривання", "value": null, "position": "7.00;6.00", "size": "14;16", "children": []}, {"name": null, "role": "AXButton", "description": null, "role_description": "кнопка повноекранного режиму", "value": null, "position": "47.00;6.00", "size": "14;16", "children": [{"name": null, "role": "AXGroup", "description": null, "role_description": "група", "value": null, "position": "47.00;6.00", "size": "14;16", "children": [{"name": null, "role": "AXGroup", "description": null, "role_description": "Gruppe", "value": null, "position": "47.00;6.00", "size": "14;16", "children": []}]}]}, {"name": null, "role": "AXButton", "description": null, "role_description": "кнопка згортання", "value": null, "position": "27.00;6.00", "size": "14;16", "children": []}, {"name": null, "role": "AXStaticText", "description": null, "role_description": "текст", "value": "RouteConverter OpenSource Edition 3.1 з 2024 Jul 27", "position": "274.00;5.00", "size": "350;16", "children": []}]}